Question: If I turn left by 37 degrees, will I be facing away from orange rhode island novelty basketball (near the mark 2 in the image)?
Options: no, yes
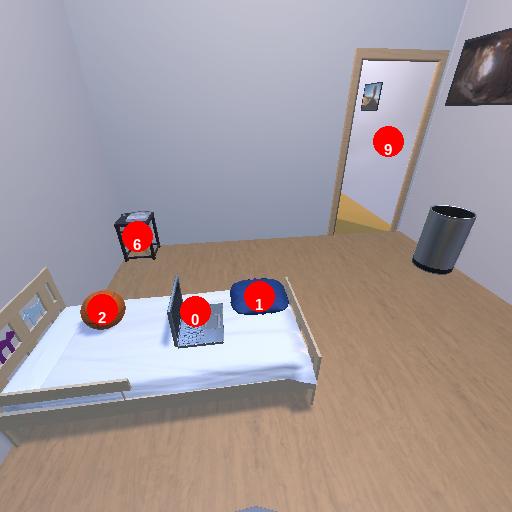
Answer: no